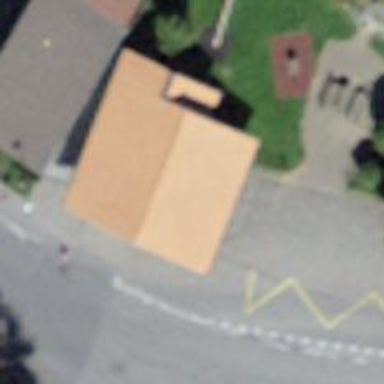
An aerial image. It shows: Post box.